Aerial crown-view tile of a tropical tree (Barro Colorado Island, Panama), acquired 20250616:
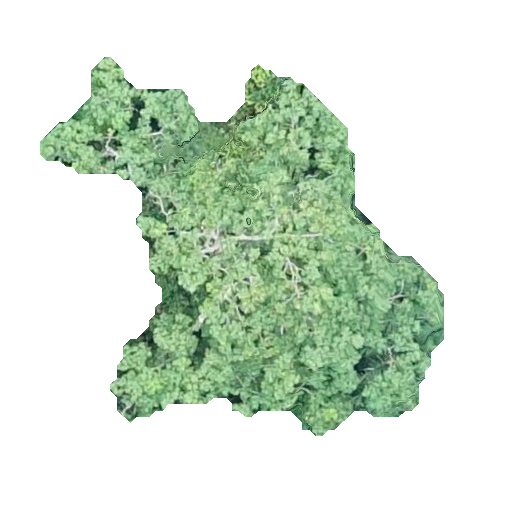
Species: Ceiba pentandra
GBIF accepted scientific name: Ceiba pentandra
Crown area: 127.434 m²